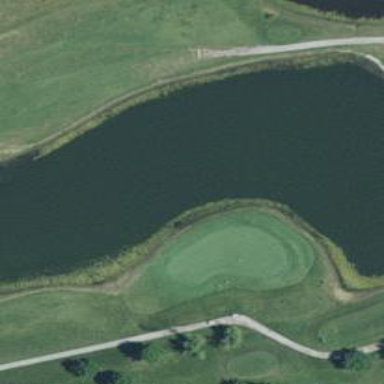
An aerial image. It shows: View of golf hole.